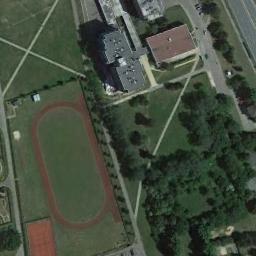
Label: ground_track_field